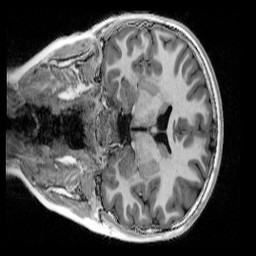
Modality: UNIT1_denoised
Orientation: coronal
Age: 12
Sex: female
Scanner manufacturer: siemens
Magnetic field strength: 3 T
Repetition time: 4 s
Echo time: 0.00303 s